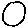
Label: circle